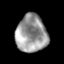
Tissue: lung
Cell type: Others
Senescence score: 0.1484
Nuclear area (px): 1139
Mean DAPI intensity: 152.345